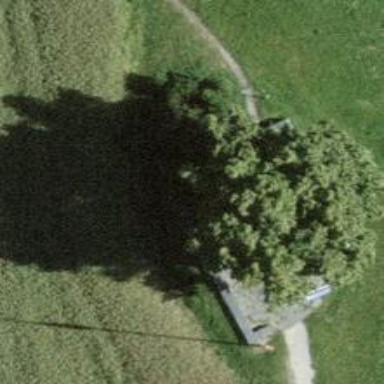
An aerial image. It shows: Deciduous broadleaved tree.